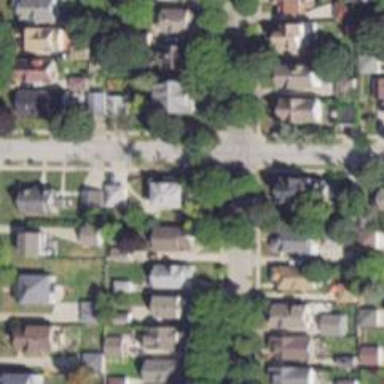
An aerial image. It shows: Neighborhood.